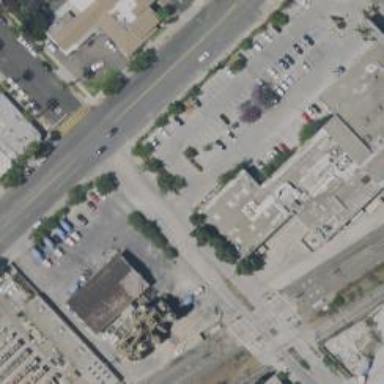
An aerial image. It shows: Unclassified road surrounded by commercial buildings.